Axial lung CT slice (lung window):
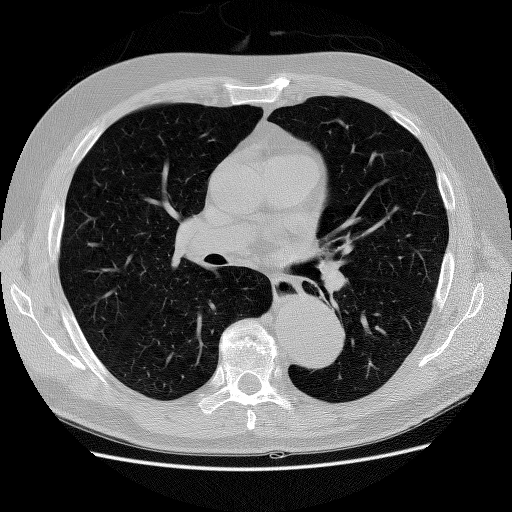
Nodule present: no